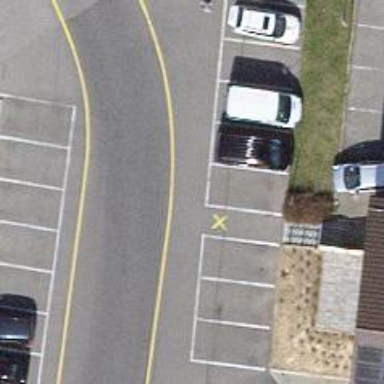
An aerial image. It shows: Road serving as parking aisle.